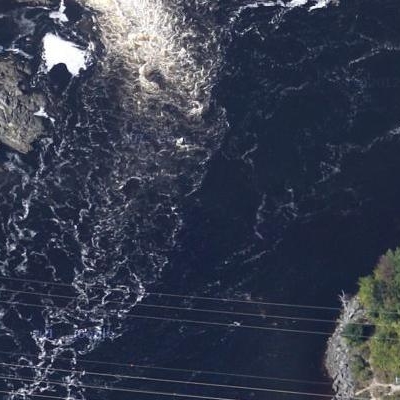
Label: dRiverLake